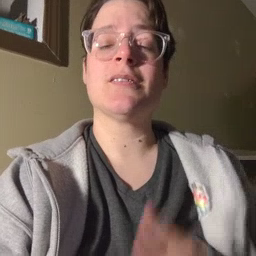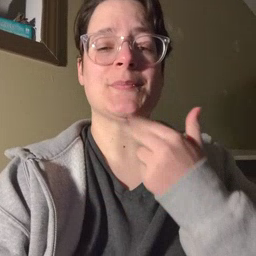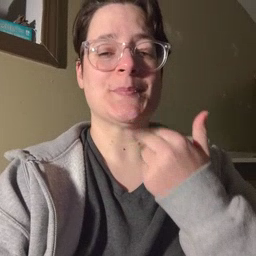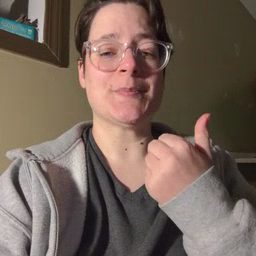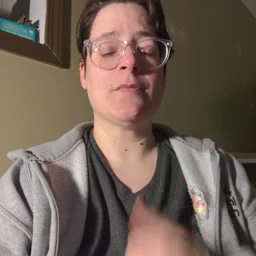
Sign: cute